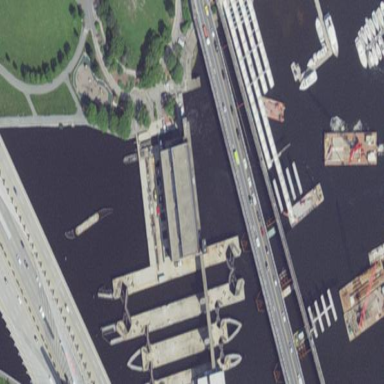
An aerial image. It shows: Pier made of concrete with building attached to it.